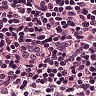
Metastatic tissue present: no